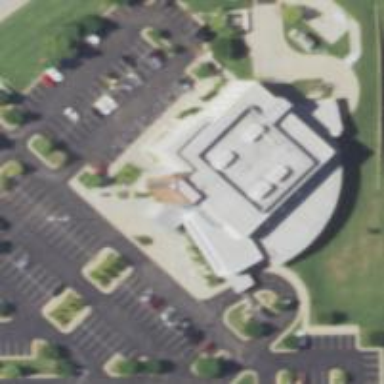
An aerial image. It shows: Healthcare clinic is depicted in the image.